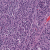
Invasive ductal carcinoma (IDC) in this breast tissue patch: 1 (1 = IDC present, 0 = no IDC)